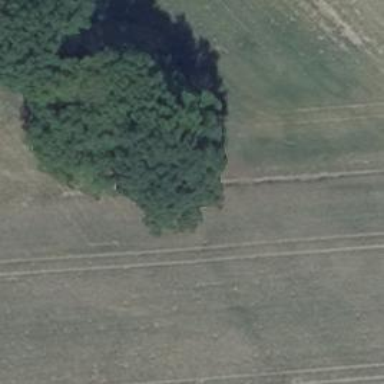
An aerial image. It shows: Hunting stand.